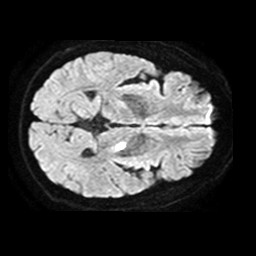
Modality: TRACE
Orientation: axial
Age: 57
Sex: male
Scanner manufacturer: philips
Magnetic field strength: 1.5 T
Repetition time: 3.503 s
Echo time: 0.09255 s